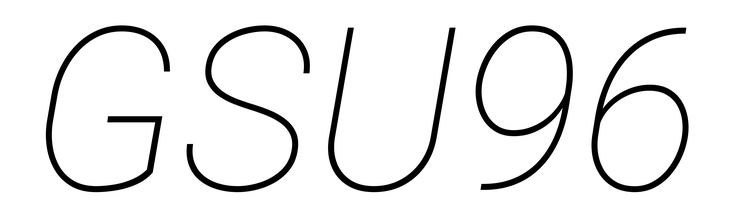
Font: Roboto-Italic_Thin_Italic